Question: I am learning about Binary Heaps and I understand that to get the left child the formula is '(2 x index)+1' and to get the right child is '(2 x index)+2'. That makes sense to me but getting the parent node is where I don't really understand. I know the formula for that is '(index - 1) / 2' but how does it work if it returns a half ('.5')?
For example, if I am trying to find the parent node of index '3' then that would be '(3-1)/2' which gives you '1' so that makes sense but what about index '4'? That would be '(4-1)/2' which gives you '1.5'. So would the parent of index '4' be index '1' or index '2'? Looking at a diagram like the one below it makes sense obviously because index '4' is tied to index '1' but from a mathematics standpoint I'm just not sure I understand how to handle it when halves come into play.

Thank you!
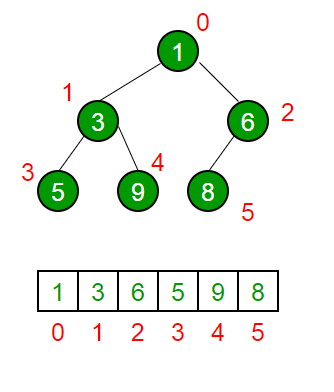
Answer: It depends on the language in which it is implemented. In some languages '/' represents an division when the operands are integers, which is what you need. For instance, this is the case in Java where '3/2 == 1'.
If it is not, then indeed you need to truncate the result to an integer. Python for example, has the integer division operator, '//', so that '3//2 == 1'.
Alternatively, in many of those languages you can use a shift operator: '>>1' corresponds to an integer division by 2.
So here are some equivalent ways to do it when '/' does not truncate the result to an integer:
'''
// Using bit shift
parentIndex = (childIndex - 1) >> 1
// Using ternary operator based on check whether number is odd
parentIndex = childIndex % 2 > 0 ? (childIndex - 1) / 2 : (childIndex - 2) / 2
// Use remainder of two to get to an even number that can be divided by 2
parentIndex = (childIndex - 2 + childIndex % 2) / 2
// Same thing, but the subtraction of 2 is taken out of the numerator
parentIndex = (childIndex + childIndex % 2) / 2 - 1
// Or doing the explicit truncation
parentIndex = floor((childIndex - 1) / 2)
'''